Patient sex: M
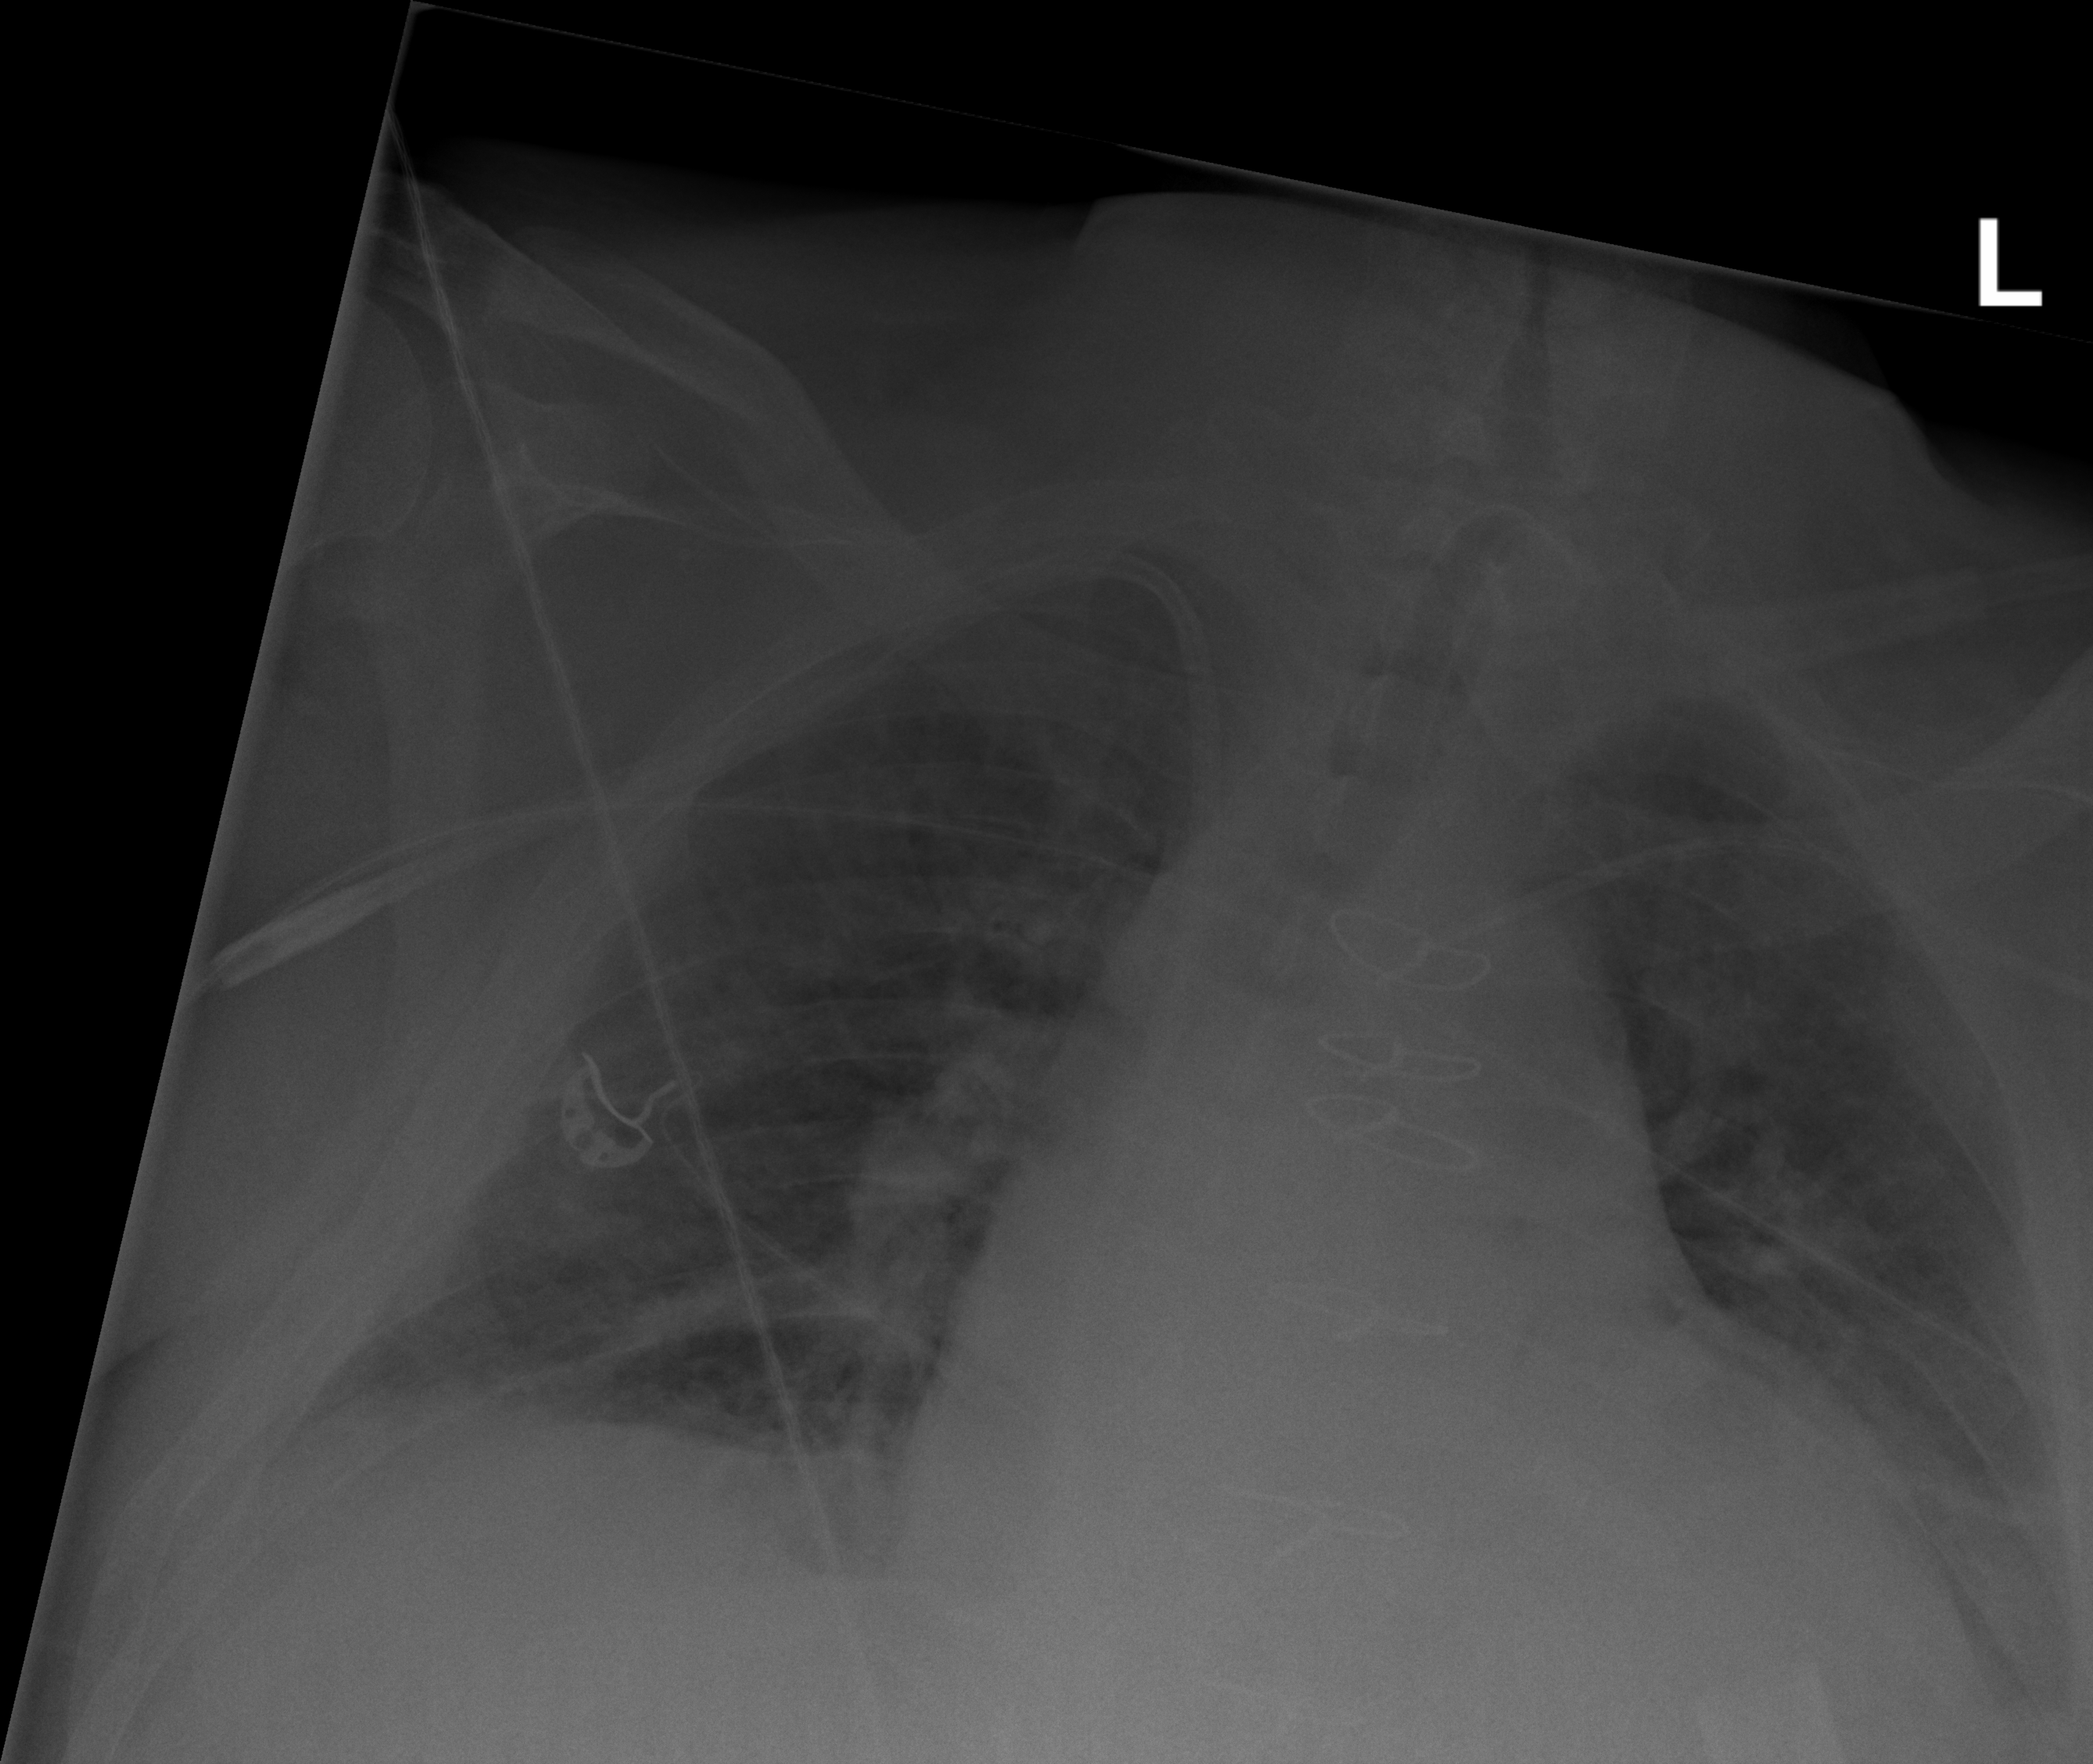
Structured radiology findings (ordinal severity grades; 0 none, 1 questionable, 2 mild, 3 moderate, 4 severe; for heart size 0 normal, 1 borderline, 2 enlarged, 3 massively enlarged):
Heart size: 2
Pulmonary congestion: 3
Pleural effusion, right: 0
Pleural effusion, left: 2
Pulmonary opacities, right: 2
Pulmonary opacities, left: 2
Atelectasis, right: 2
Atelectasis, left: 2